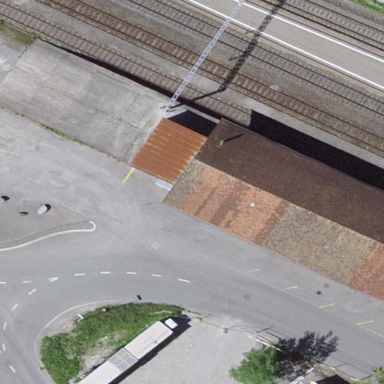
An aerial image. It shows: Transportation building.